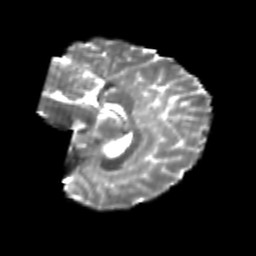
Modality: T2w
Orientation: sagittal
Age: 24
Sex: female
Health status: healthy
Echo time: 0.074 s